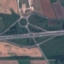
Land use / land cover: Highway